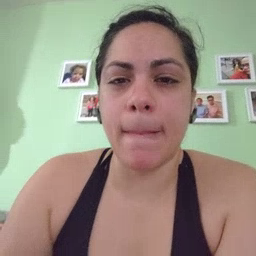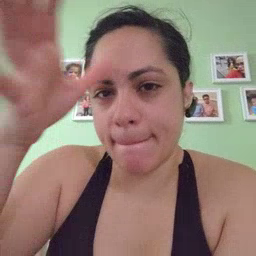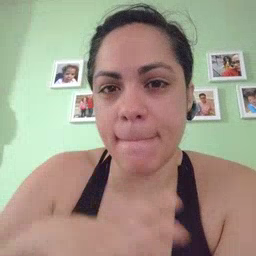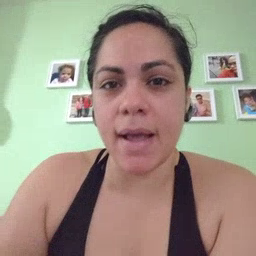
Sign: man